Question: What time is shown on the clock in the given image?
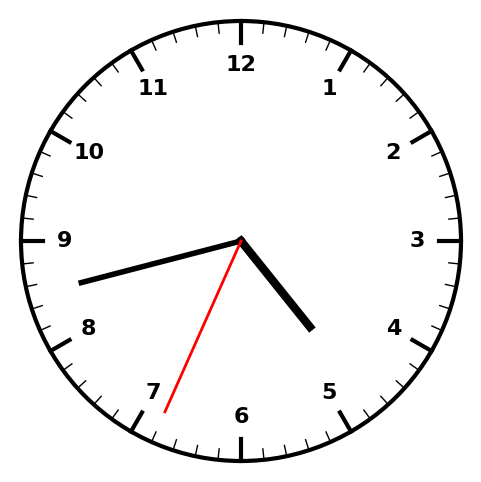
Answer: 04:42:34